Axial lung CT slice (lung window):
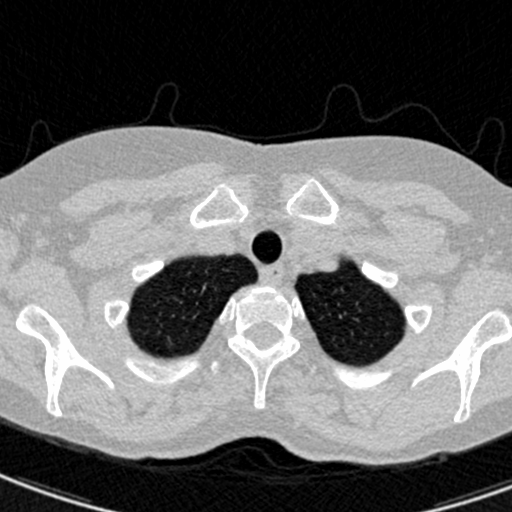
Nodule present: no